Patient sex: F
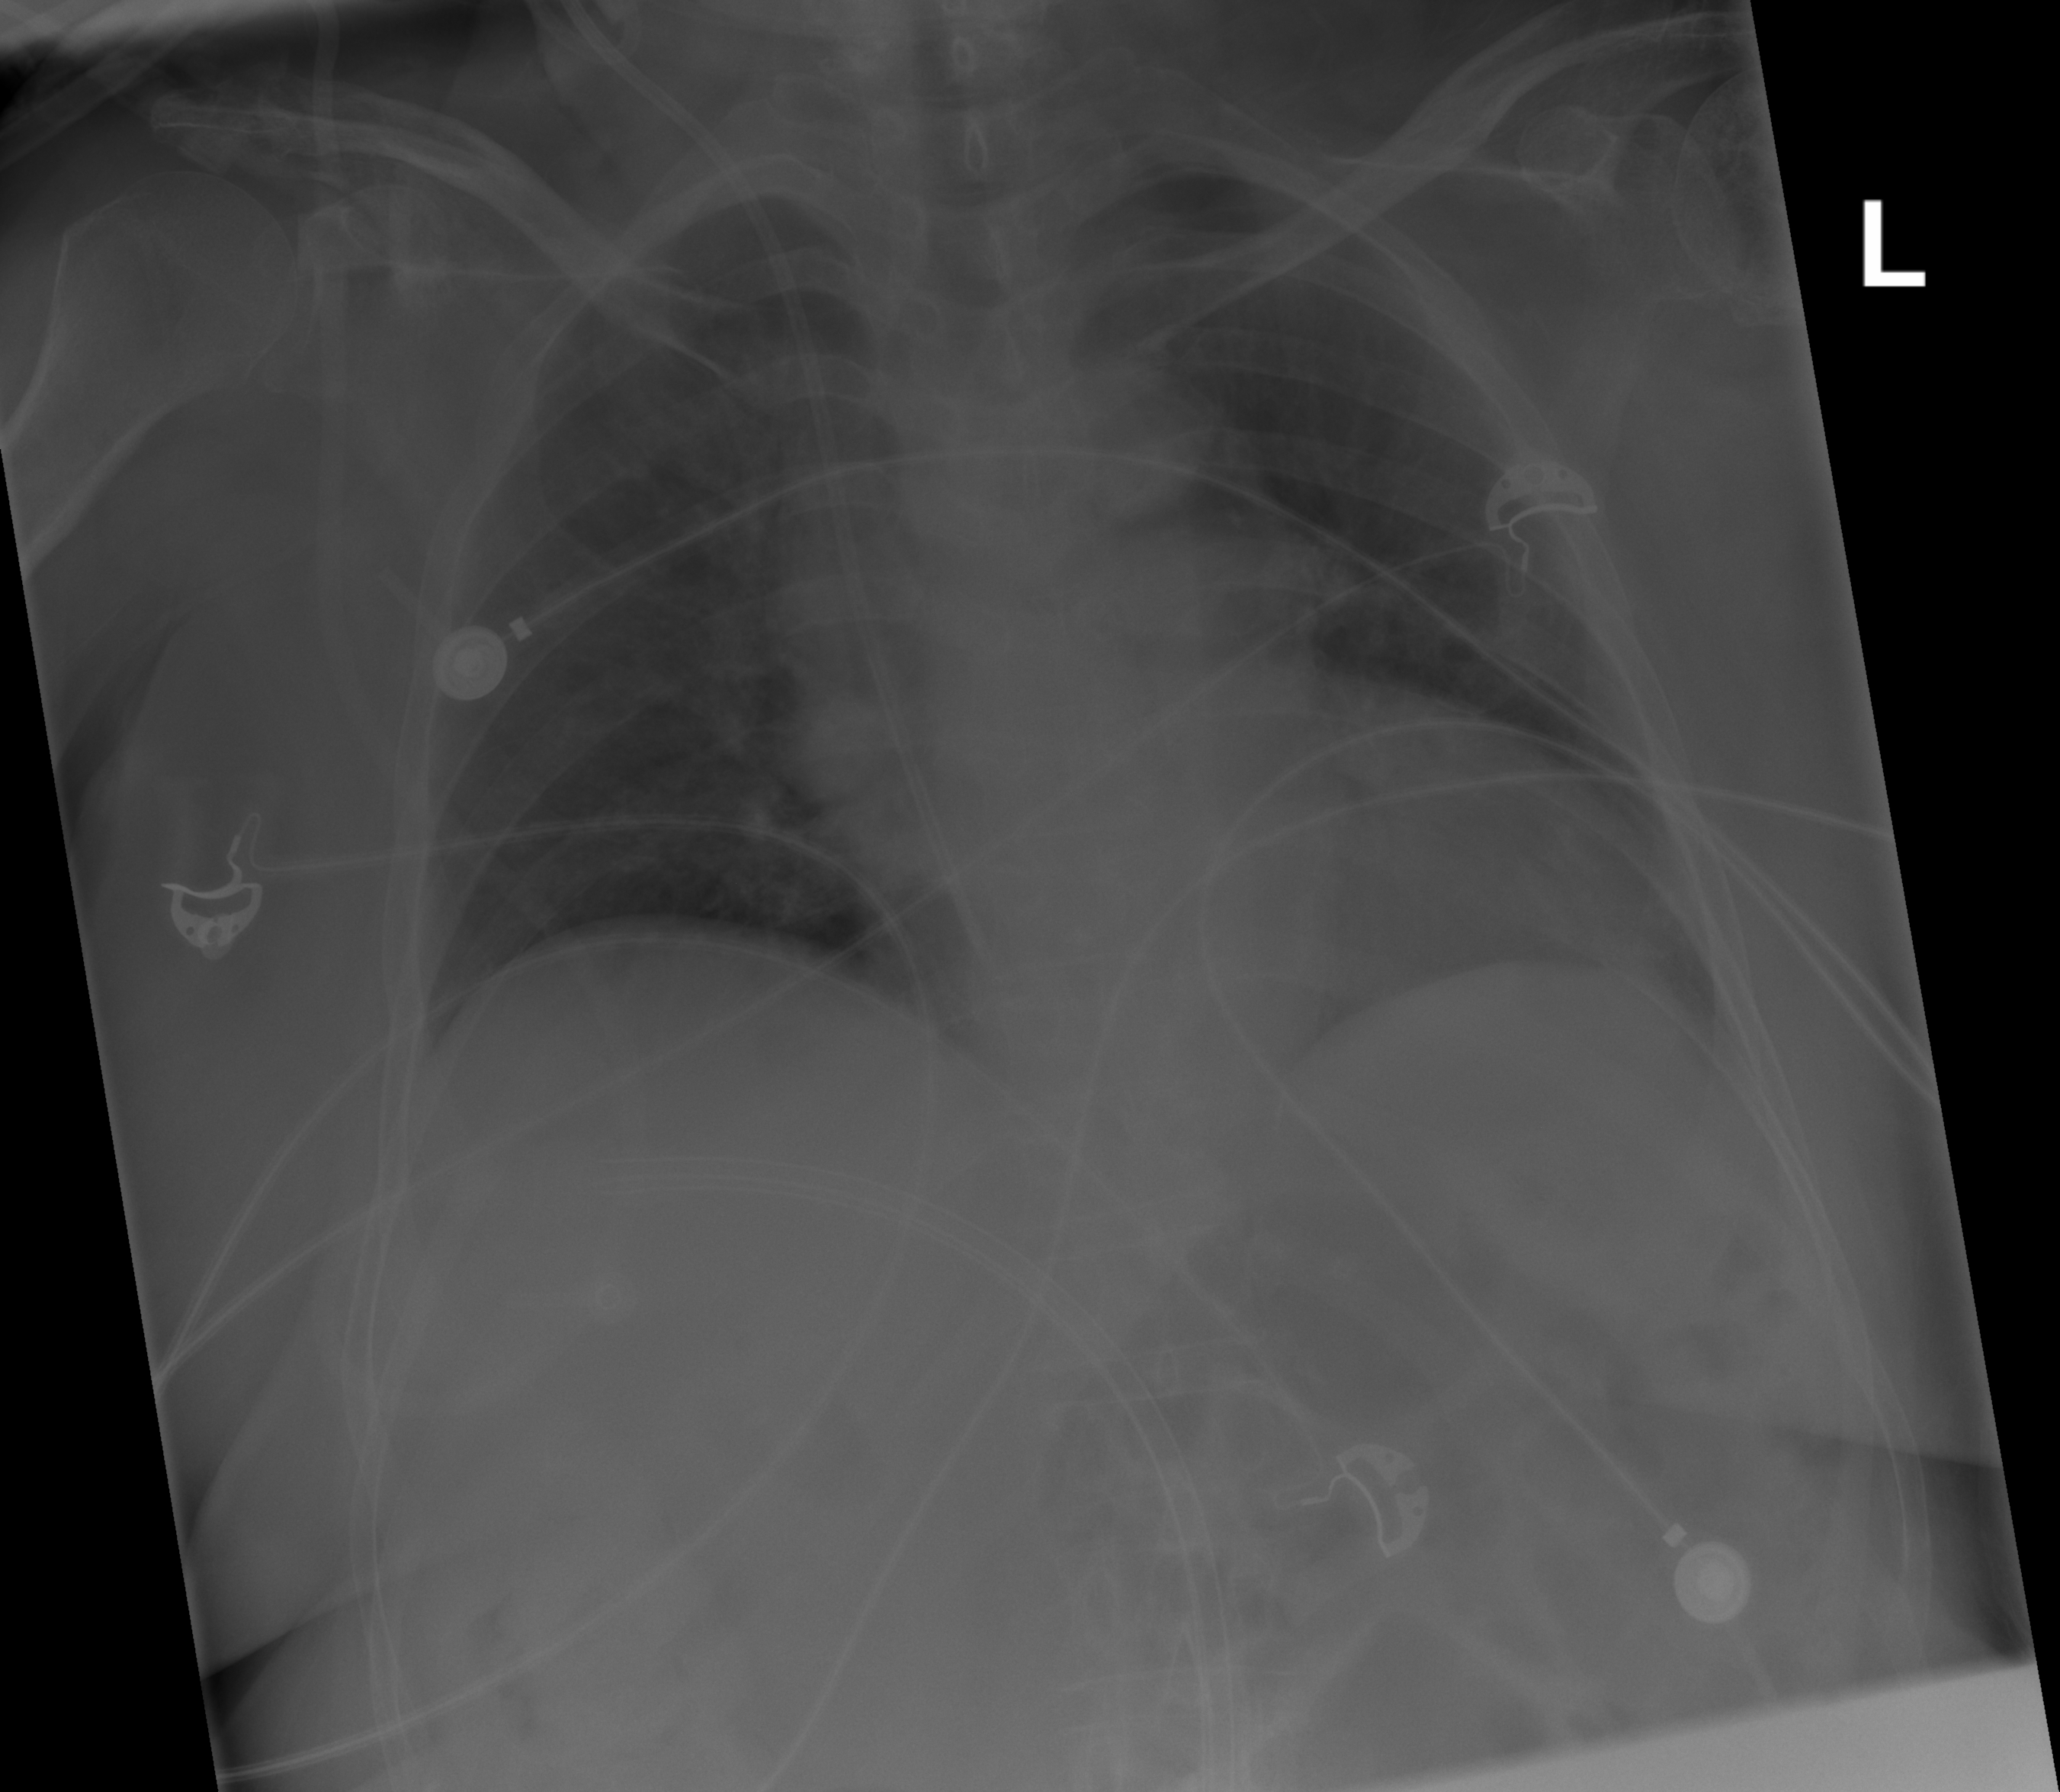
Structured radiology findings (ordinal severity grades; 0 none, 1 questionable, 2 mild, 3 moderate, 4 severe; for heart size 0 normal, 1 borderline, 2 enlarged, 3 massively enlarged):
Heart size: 0
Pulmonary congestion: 0
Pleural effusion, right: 0
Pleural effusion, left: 0
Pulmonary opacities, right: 0
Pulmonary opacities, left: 0
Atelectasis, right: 2
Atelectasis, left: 2